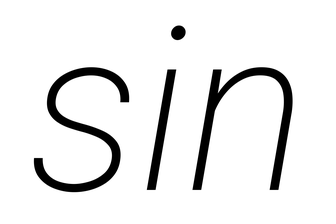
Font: Roboto-Italic_ExtraLight_Italic